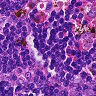
Metastatic tissue present: no